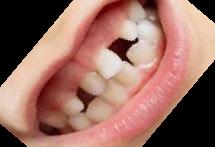
Condition: hypodontia